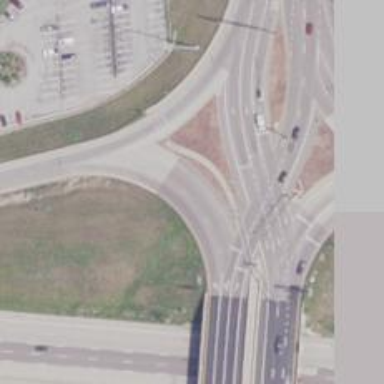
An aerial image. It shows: Motorway link with Diverging Diamond Interchange (DDI) junction.